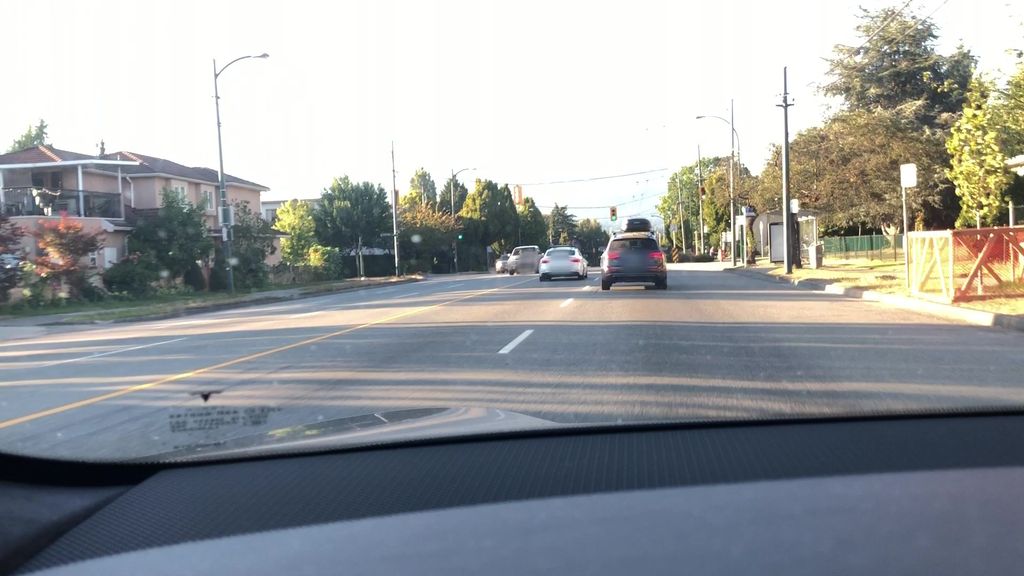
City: vancouver